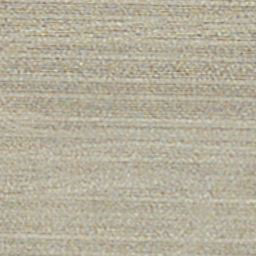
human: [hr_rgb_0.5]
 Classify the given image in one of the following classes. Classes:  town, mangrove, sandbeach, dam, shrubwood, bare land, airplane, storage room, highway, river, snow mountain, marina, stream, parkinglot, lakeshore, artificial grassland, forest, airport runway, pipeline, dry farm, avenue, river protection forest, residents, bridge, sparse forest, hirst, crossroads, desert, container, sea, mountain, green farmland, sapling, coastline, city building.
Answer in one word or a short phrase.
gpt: dry farm